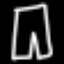
Label: pants